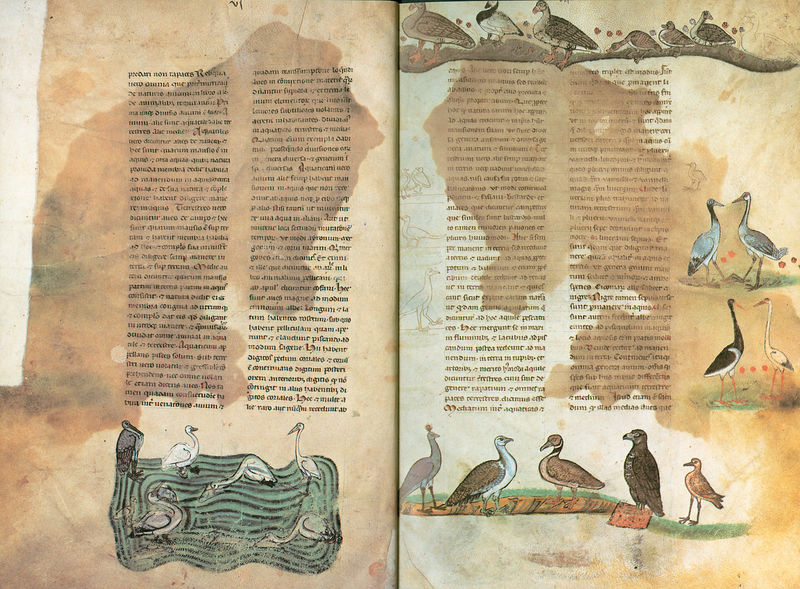
Titel: Falkenbuch Friedrichs des II.; De arte venandi cum avibus
Institution: Rom, Biblioteca Vaticana
Schlagwörter: adler, blau, blätter, falke, schatten, vogel, wasser, weiß, grün, see, teich, blumen, braun, schwarz, zeichnung, gras, rot, tiere, wiese, malerei, federn, taube, natur, vögel, beine, schrift, ente, gans, schnabel, schwan, farbe, spalten, enten, friedrich, punkte, buch, druck, seite, illustration, text, buchstaben, pfau, gänse, kranich, pelikan, reiher, jagd, buchseite, flecken, seiten, mittelalter, leibe, falkenjagd, buchseiten, handschrift, erklärung, wasservogel, zeichnungen, latein, flecke, kontinent, storch, buchmalerei, bussard, doppelseite, lexikon, kolumnen, handbuch, raubvogel, falken, störche, friedrich i., staufer, 4, vogelarten